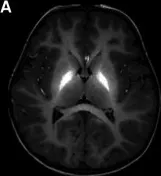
Bilateral and symmetrical hyperintensity in T1-weighted imaging involving globi pallidi.
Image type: radiology (mri)